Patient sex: F
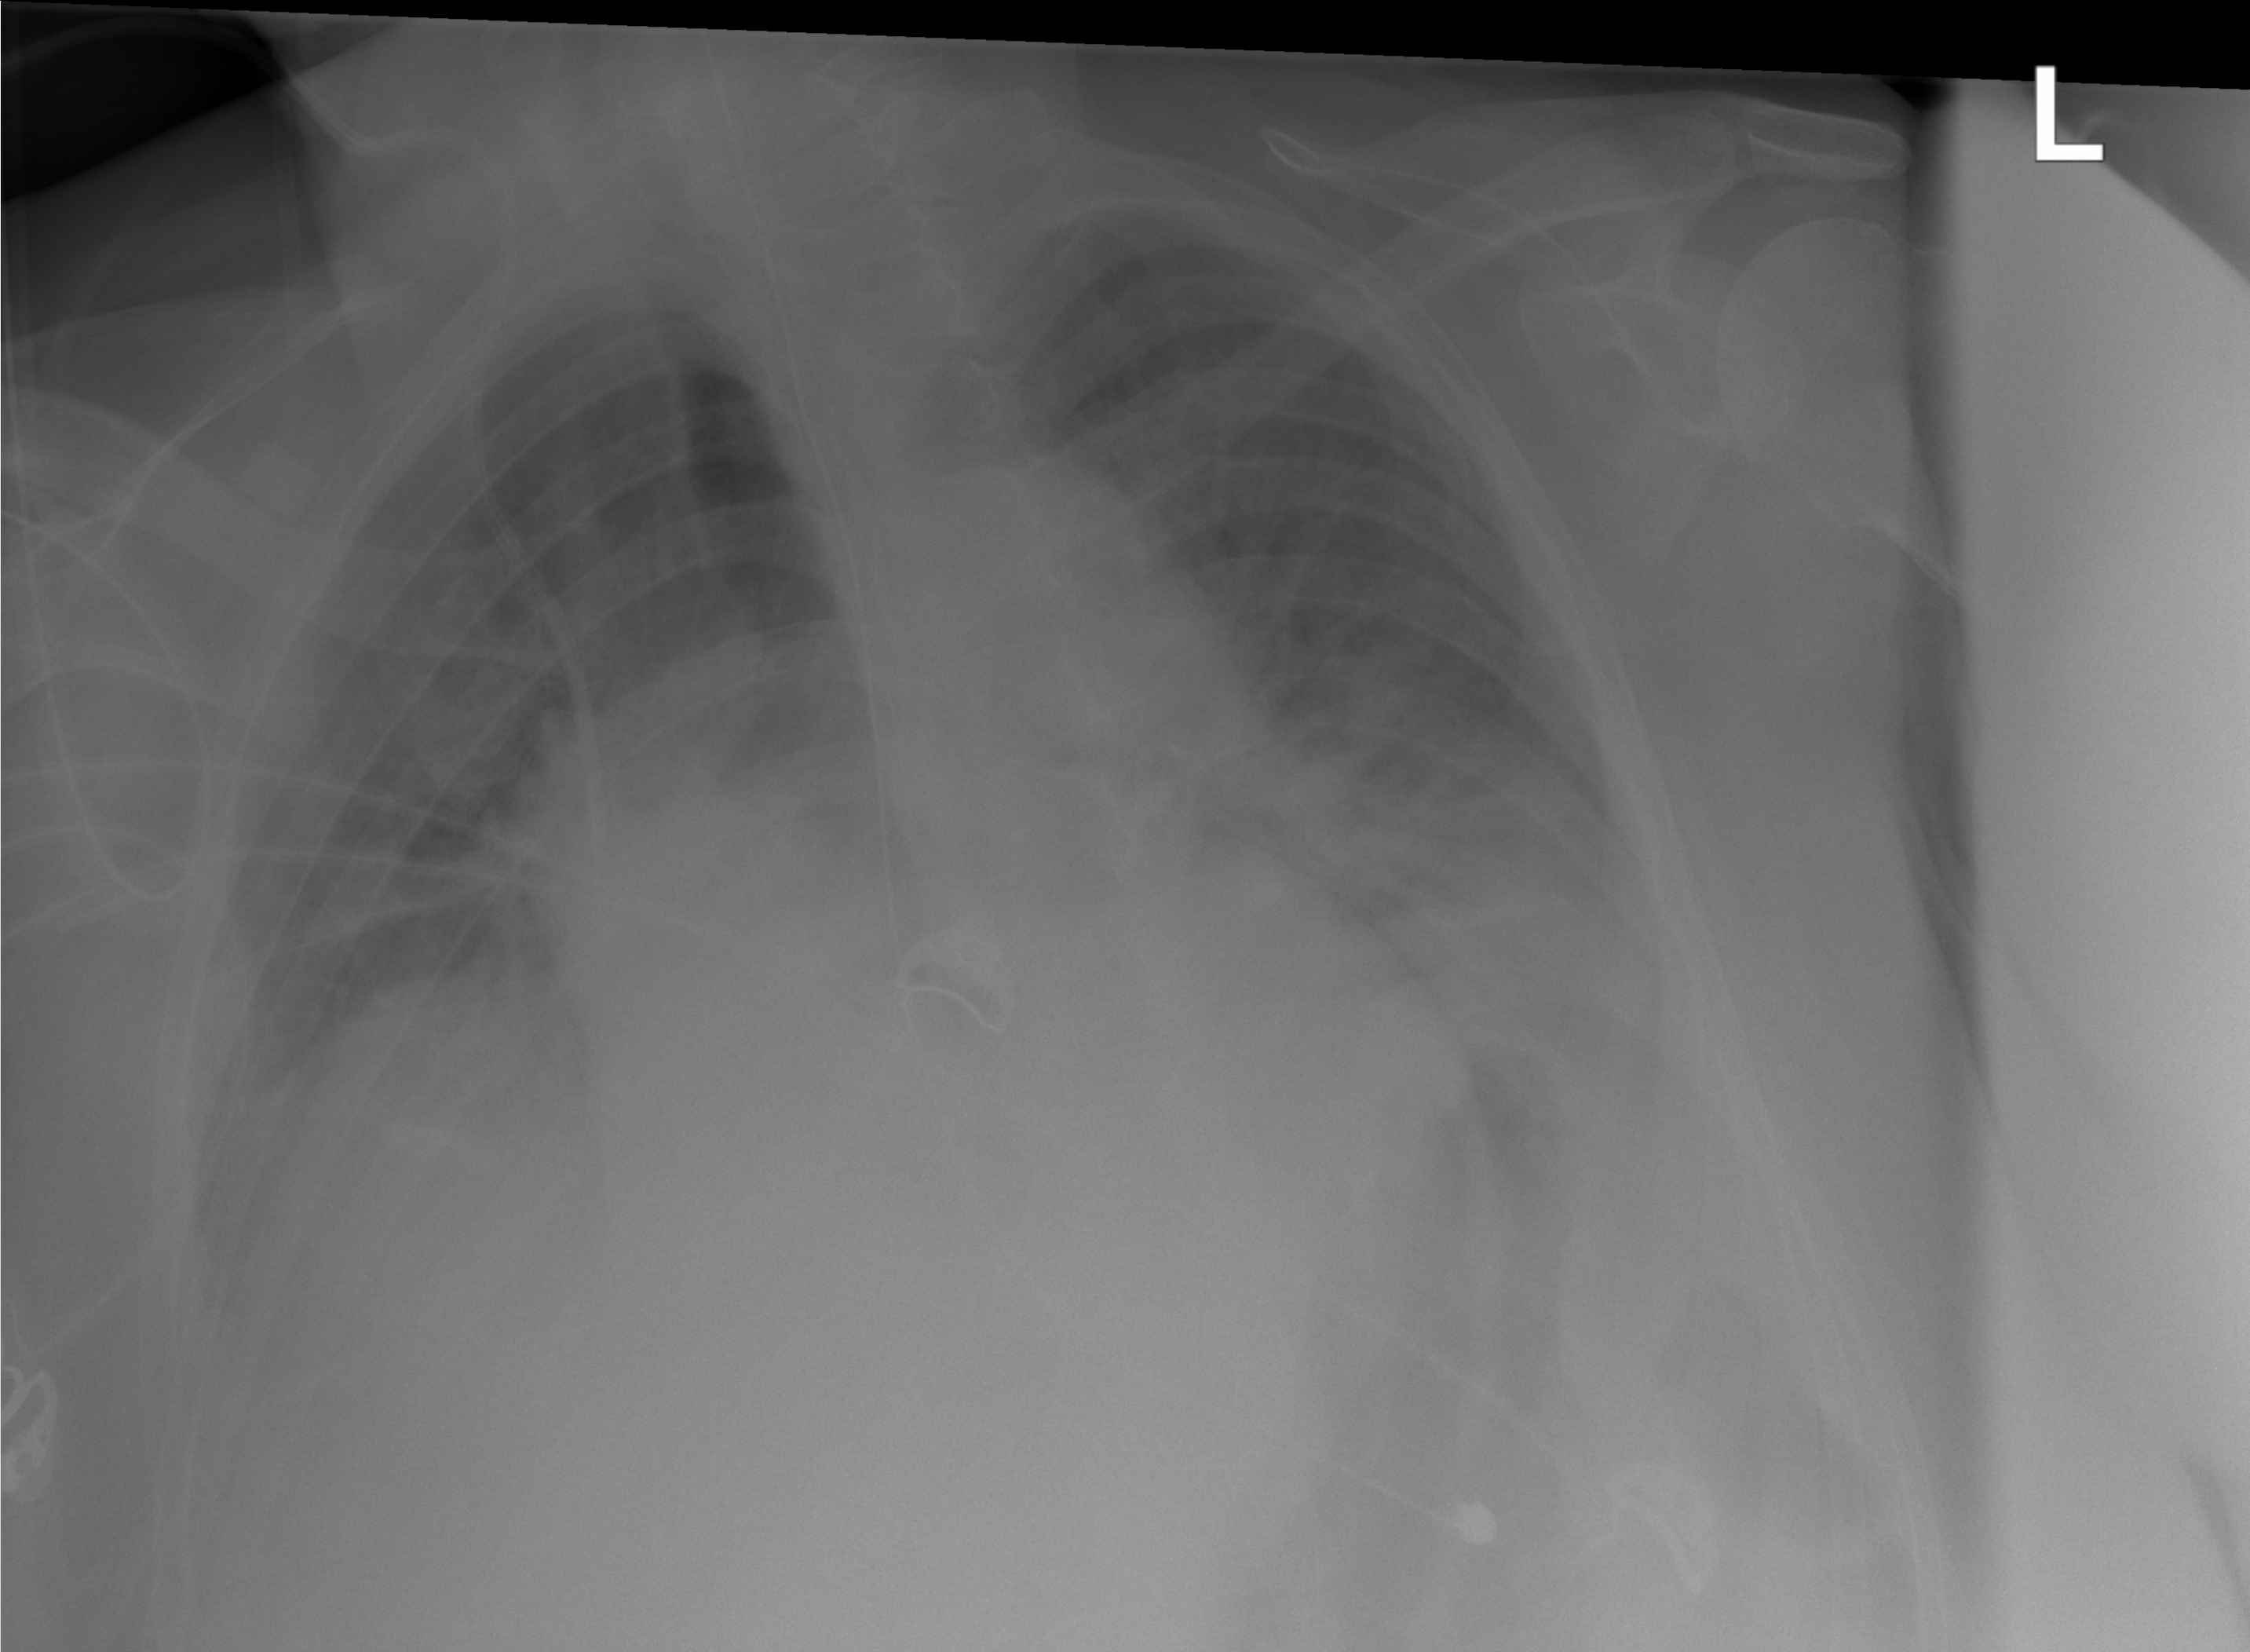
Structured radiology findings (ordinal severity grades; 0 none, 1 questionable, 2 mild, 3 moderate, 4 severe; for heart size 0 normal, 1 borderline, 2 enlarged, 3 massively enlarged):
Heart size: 0
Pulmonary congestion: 1
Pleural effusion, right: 2
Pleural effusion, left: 2
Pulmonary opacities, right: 0
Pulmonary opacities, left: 2
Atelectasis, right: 2
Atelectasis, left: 2